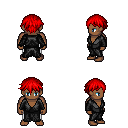
a pixel art fantasy rpg character, male body template, human, dark skin, gray robe, white pants, red short bangs hairstyle, four views (front, back, left, right), 2x2 character sprite sheet, small pixel art, hard edges, no anti-aliasing